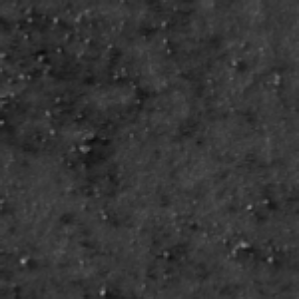
Label: frost